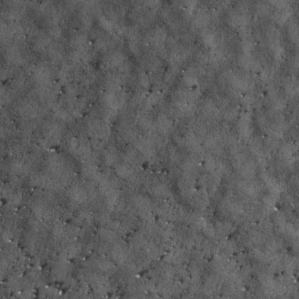
Label: non_frost